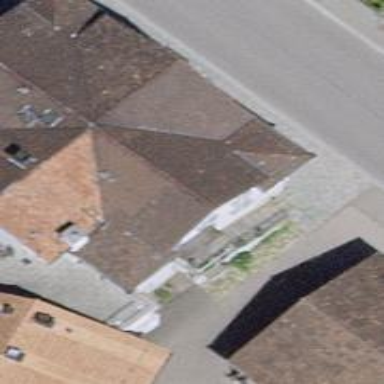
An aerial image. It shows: Restaurant building.